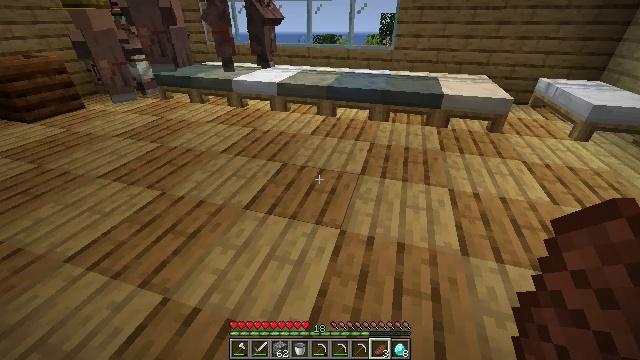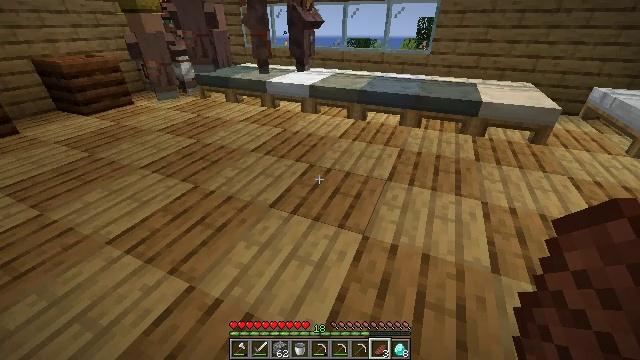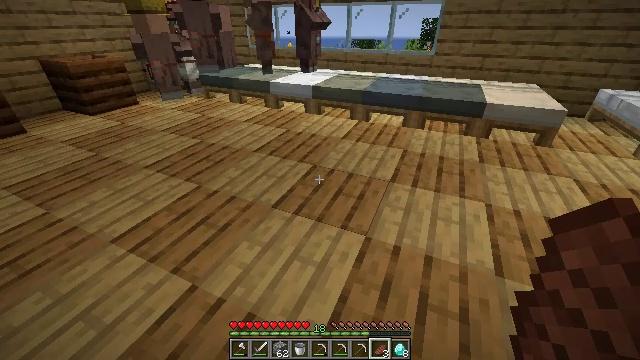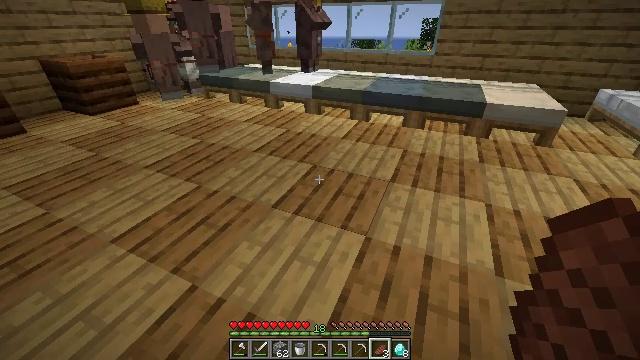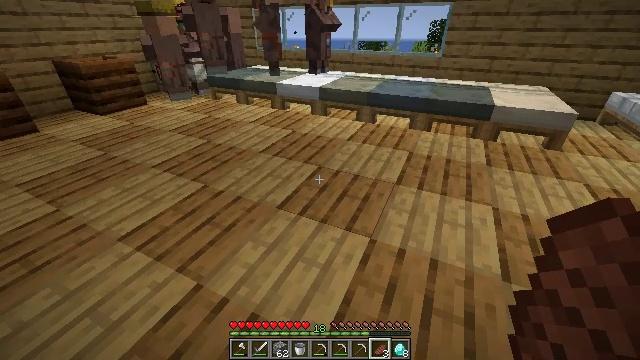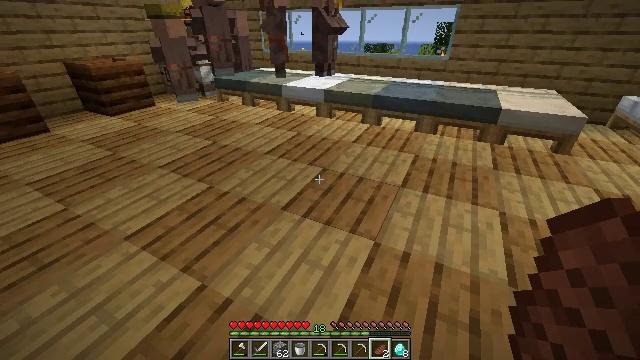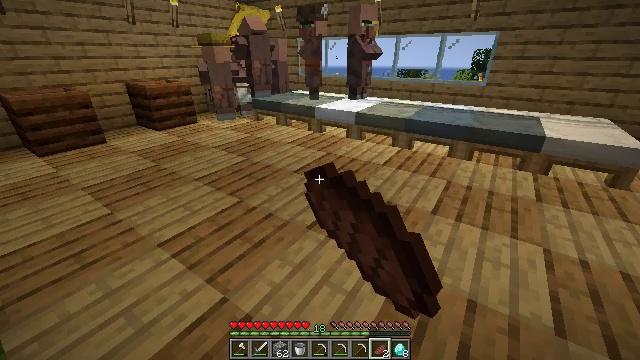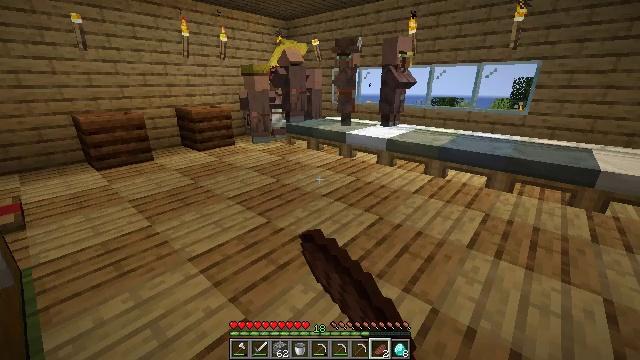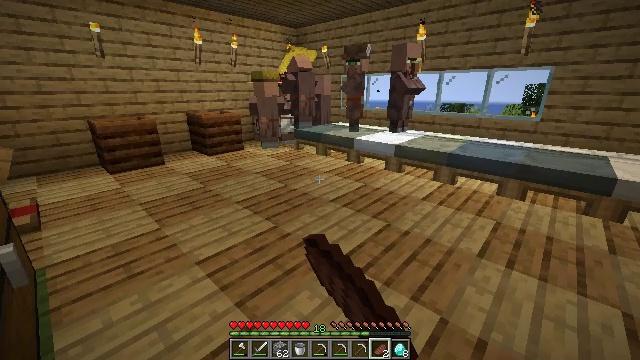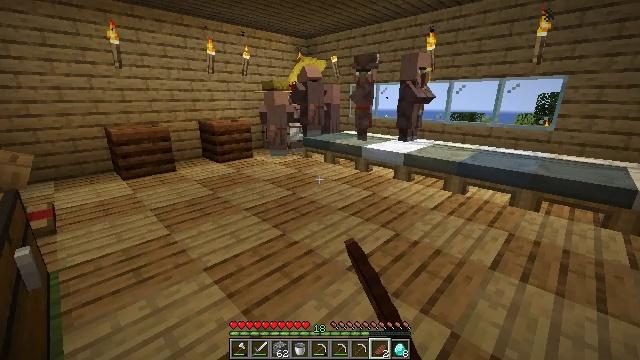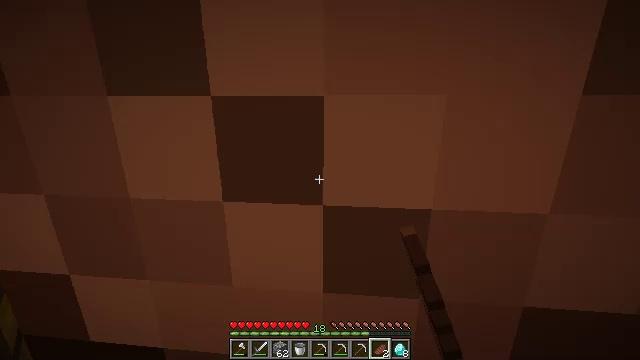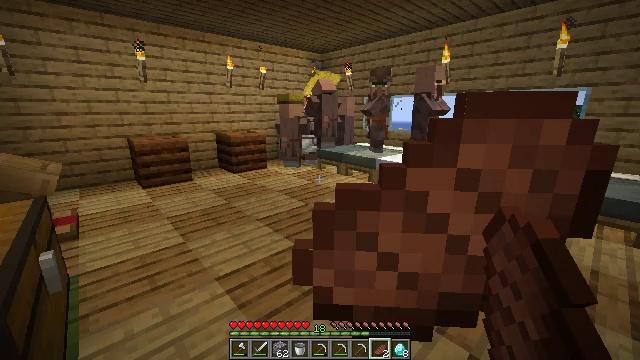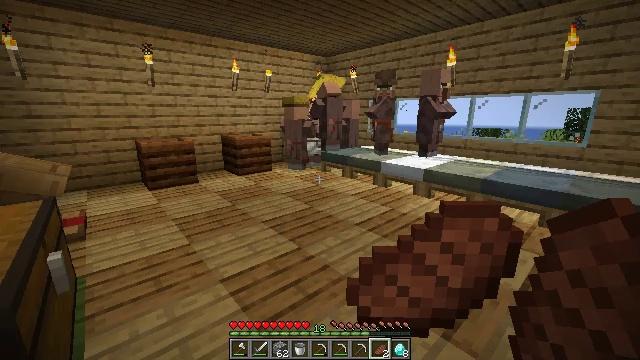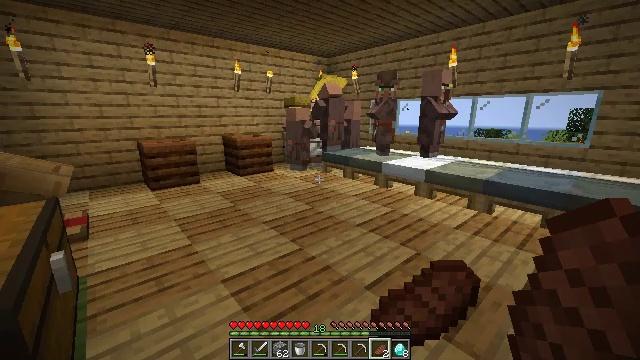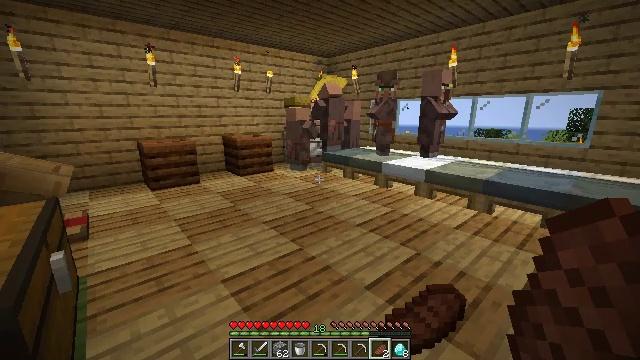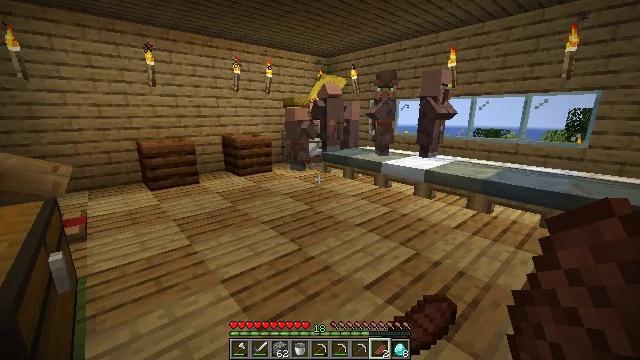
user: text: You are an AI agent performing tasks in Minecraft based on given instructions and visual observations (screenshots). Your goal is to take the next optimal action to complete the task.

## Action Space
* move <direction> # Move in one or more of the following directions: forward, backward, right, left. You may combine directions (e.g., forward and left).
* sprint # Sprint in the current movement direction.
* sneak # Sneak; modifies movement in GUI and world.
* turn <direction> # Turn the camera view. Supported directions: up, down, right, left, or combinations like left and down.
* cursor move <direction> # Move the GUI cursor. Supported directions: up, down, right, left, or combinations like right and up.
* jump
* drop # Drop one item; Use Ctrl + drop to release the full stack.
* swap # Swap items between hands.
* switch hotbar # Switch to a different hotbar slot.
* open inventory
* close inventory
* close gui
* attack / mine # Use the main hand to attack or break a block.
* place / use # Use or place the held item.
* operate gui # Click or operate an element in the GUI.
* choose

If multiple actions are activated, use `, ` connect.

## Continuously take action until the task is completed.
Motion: motion action
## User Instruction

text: Drop a cooked beef.
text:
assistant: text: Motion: turn left
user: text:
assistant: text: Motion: no_op
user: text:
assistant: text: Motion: no_op
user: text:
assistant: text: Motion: turn left
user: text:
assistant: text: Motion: turn left, drop
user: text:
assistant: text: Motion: turn left and up, drop
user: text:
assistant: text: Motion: turn left and up, drop
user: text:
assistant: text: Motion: turn left and up, drop
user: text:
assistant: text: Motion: turn left and up, drop
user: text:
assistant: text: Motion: turn left and up, drop
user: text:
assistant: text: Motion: turn left and up, drop
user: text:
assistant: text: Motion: turn left, drop
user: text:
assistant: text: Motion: drop
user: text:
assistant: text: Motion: drop
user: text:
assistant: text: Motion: drop
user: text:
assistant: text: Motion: no_op
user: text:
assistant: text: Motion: no_op
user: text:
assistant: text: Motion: no_op
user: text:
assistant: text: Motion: no_op
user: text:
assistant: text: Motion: no_op
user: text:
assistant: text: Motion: no_op
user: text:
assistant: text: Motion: no_op
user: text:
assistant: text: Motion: turn right and down
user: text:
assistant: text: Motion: turn right and down
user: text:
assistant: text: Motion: no_op
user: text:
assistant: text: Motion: turn right
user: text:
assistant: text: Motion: turn right and down
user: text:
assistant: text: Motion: turn right
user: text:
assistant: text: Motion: turn down
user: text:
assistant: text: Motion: no_op